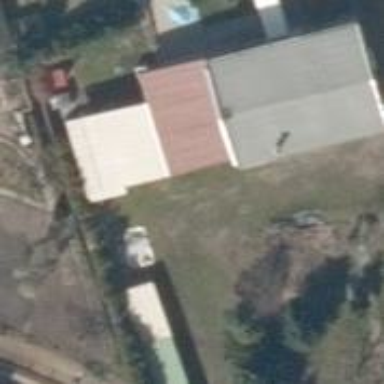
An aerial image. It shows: Rural barn.